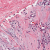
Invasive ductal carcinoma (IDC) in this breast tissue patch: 1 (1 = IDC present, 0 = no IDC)